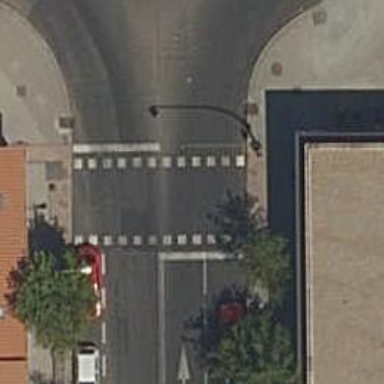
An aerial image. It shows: Traffic signals at road crossing.